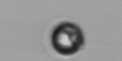
Label: Dinophyceae